Aerial crown-view tile of a tropical tree (Barro Colorado Island, Panama), acquired 20240918:
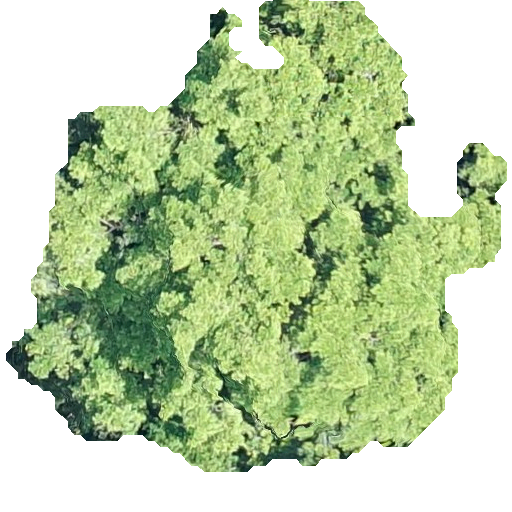
Species: Terminalia amazonia
GBIF accepted scientific name: Terminalia amazonica
Crown area: 242.383 m²